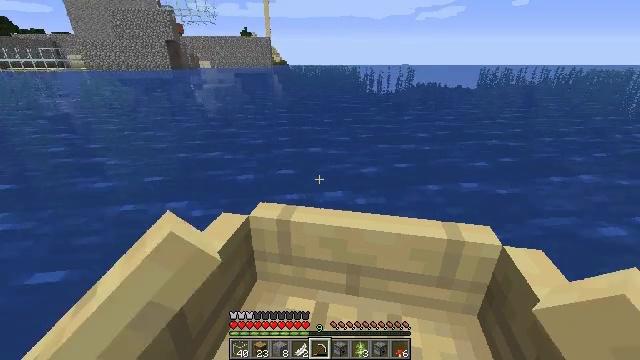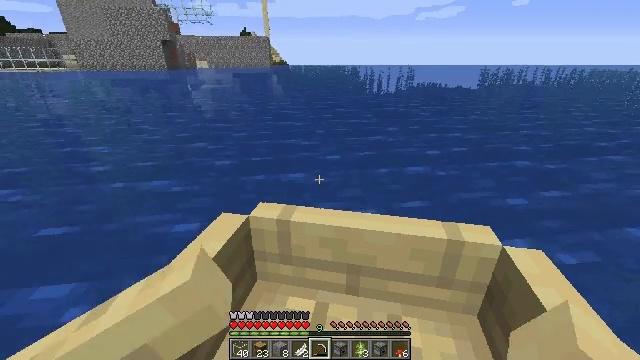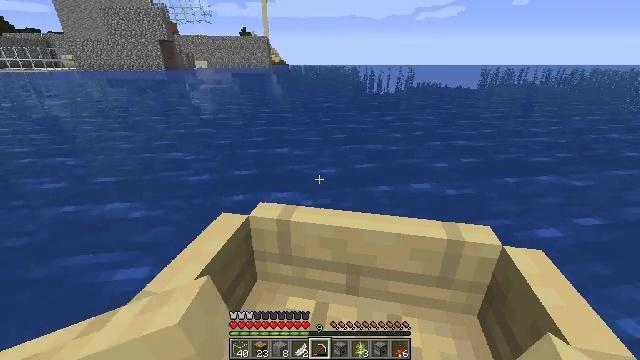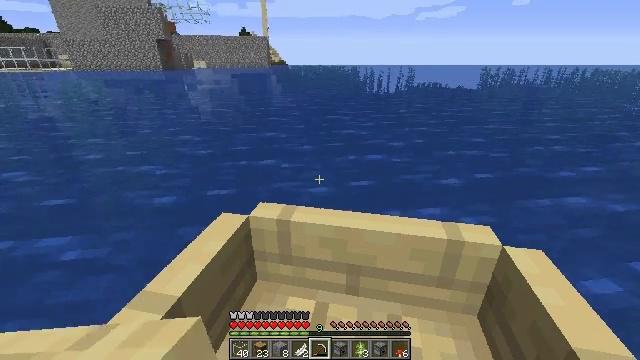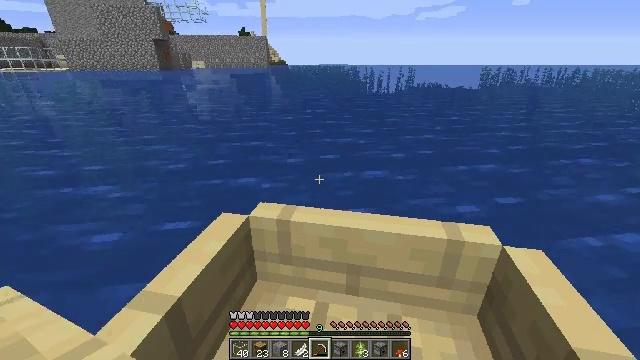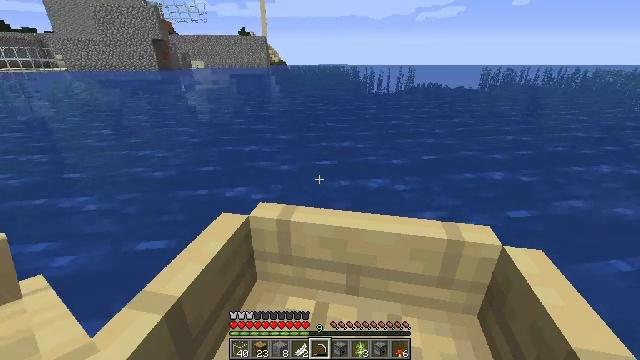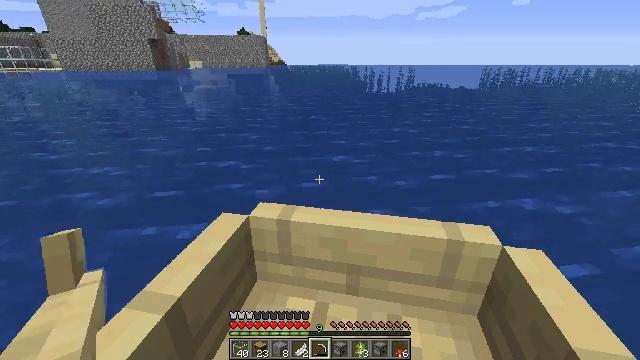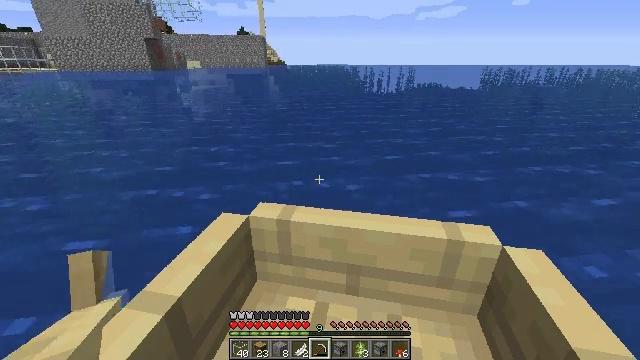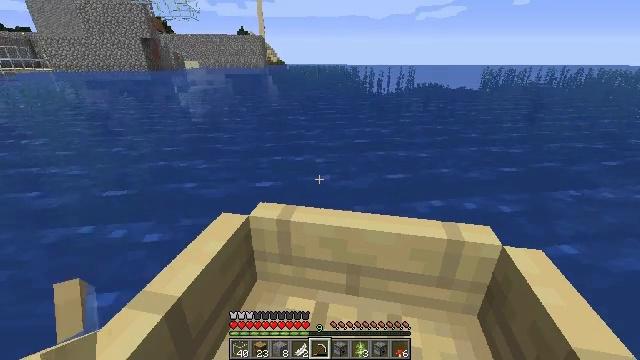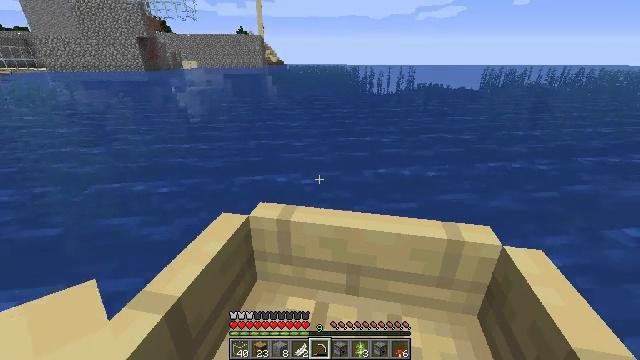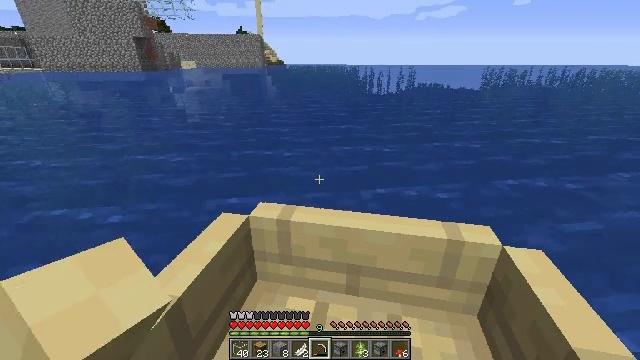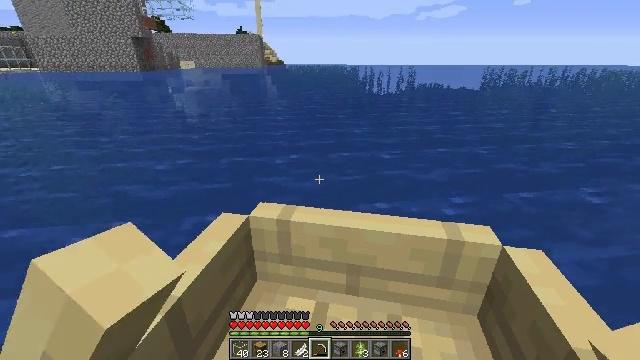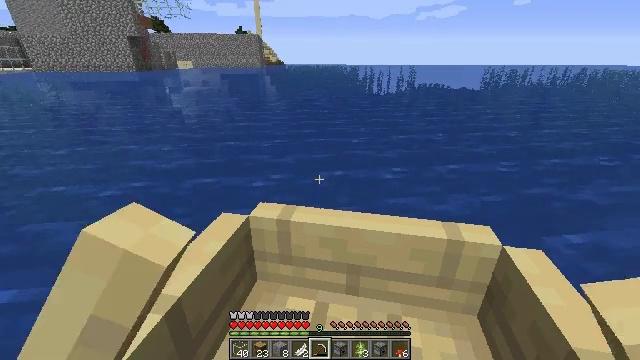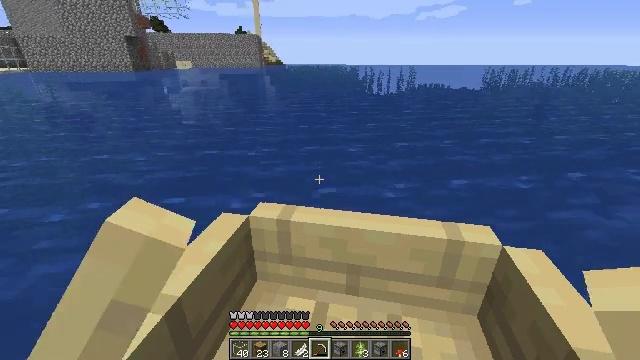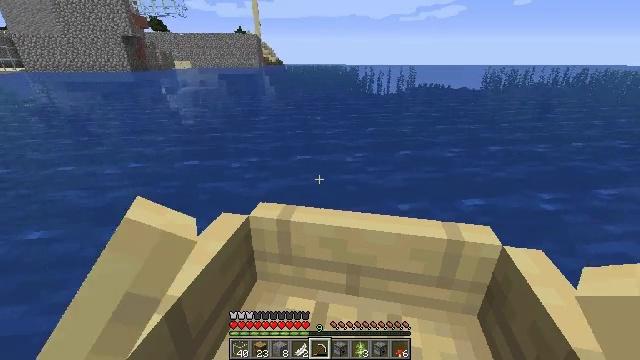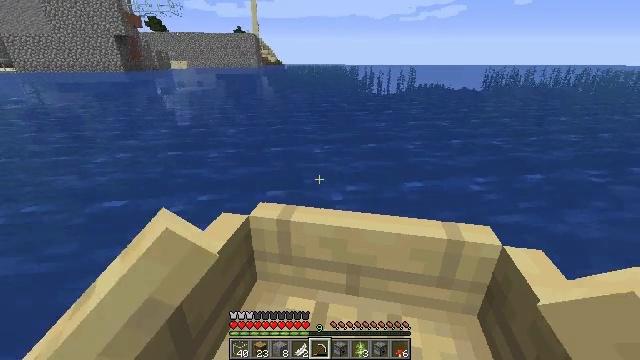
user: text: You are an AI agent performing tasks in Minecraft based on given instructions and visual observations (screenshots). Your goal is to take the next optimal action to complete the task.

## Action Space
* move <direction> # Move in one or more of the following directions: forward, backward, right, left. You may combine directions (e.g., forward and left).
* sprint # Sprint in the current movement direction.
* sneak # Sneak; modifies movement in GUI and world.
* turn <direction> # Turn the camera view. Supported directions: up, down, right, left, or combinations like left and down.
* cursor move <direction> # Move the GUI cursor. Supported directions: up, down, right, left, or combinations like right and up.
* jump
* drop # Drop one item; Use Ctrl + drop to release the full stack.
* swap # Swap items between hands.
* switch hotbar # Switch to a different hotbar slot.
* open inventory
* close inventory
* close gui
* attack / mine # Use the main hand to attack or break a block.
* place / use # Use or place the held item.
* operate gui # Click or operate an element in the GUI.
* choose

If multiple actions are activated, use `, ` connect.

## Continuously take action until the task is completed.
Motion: motion action
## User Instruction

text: Collect granite stairs by holding left button.
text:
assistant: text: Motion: move forward
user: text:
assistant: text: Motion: move forward
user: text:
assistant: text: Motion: move forward
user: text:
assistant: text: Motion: move forward
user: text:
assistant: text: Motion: move forward
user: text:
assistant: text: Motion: move forward
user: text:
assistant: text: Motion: move forward
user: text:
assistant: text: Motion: move forward
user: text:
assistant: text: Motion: move forward
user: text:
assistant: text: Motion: move forward
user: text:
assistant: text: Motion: move forward
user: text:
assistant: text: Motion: move forward
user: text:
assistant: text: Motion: move forward
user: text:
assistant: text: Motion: move forward
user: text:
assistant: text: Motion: move forward
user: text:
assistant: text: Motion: move forward
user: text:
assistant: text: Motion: move forward
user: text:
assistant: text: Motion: move forward
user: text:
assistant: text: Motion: move forward
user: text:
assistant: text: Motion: move forward
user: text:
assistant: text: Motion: move forward
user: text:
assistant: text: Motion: move forward
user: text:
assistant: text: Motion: move forward
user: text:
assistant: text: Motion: move forward
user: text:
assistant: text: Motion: move forward
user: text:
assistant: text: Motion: move forward
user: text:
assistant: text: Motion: move forward
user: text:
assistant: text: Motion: move forward
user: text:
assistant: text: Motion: move forward
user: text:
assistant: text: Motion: move forward